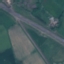
Land use / land cover: Highway